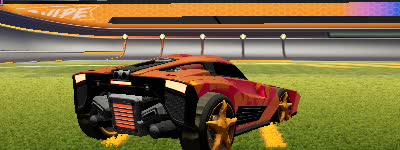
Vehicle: breakout